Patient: sex M, age 40
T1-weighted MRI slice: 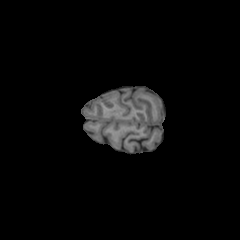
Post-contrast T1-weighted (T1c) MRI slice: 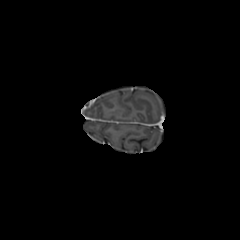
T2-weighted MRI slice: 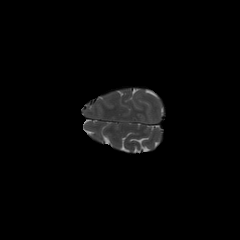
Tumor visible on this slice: no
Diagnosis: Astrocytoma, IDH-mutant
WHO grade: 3